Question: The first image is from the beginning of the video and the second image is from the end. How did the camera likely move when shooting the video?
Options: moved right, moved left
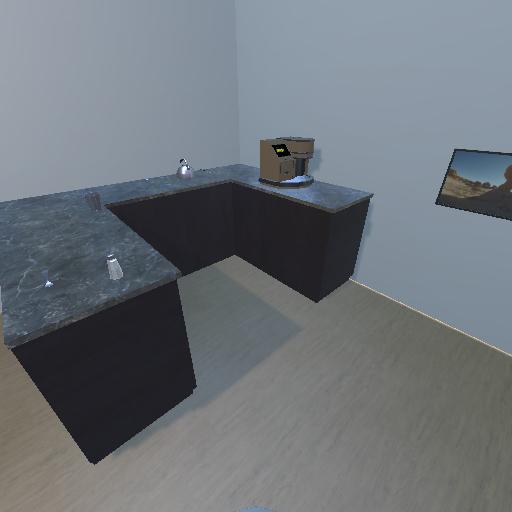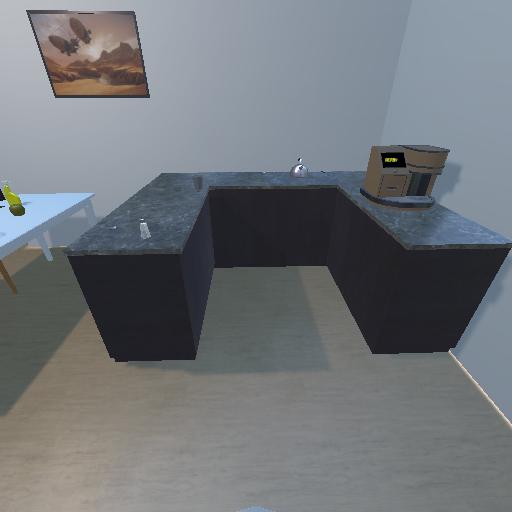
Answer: moved right